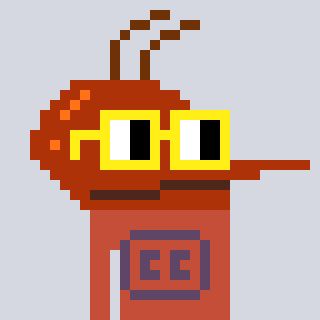
a pixel art character with square yellow glasses, a mosquito-shaped head and a rust-colored body on a cool background